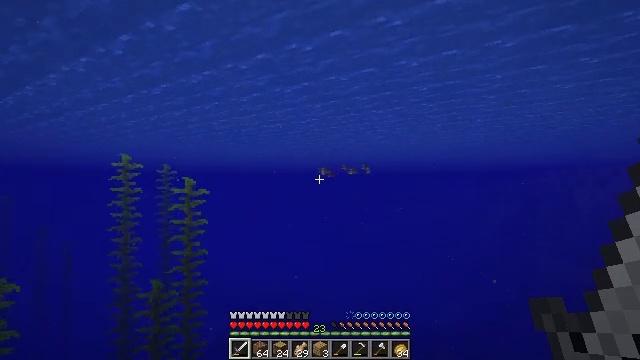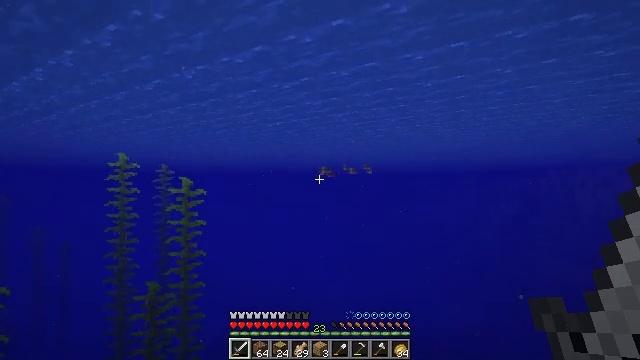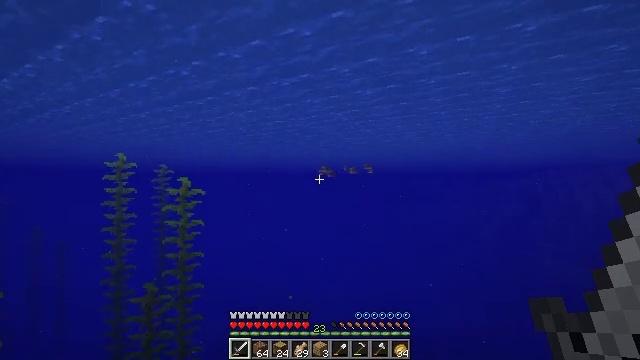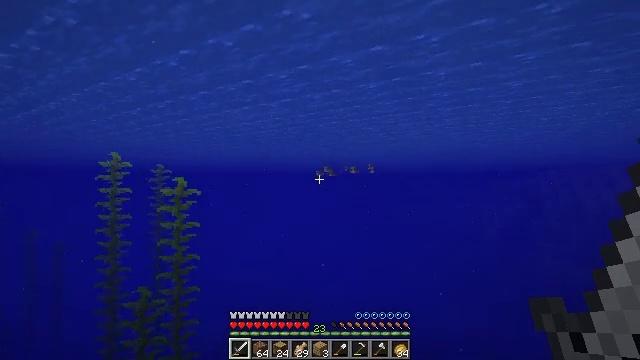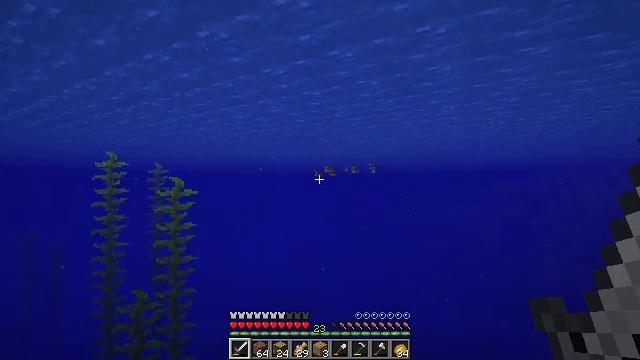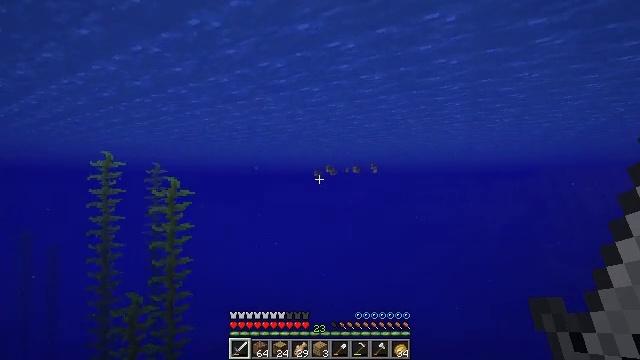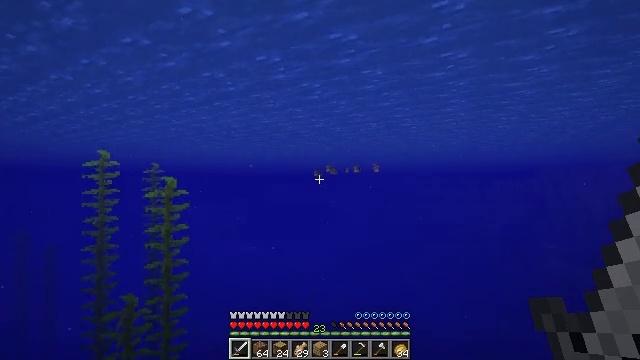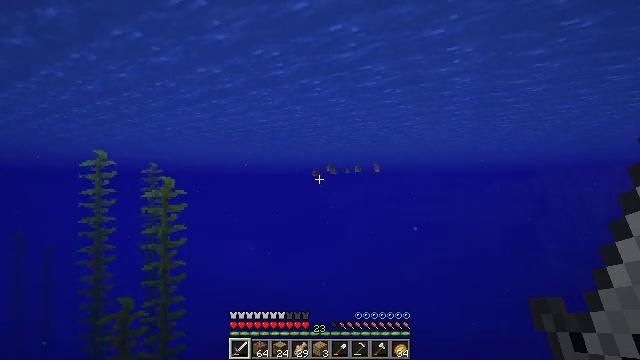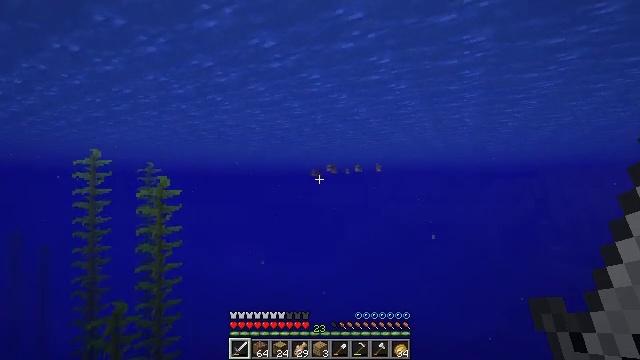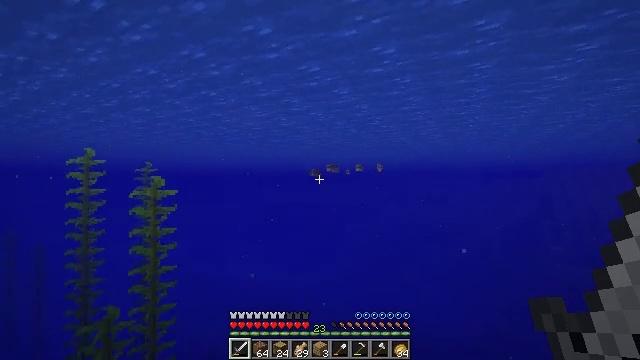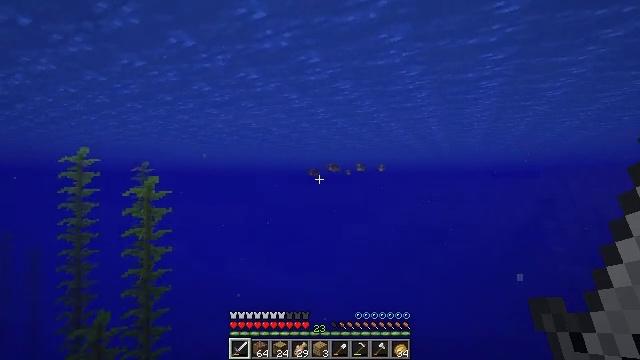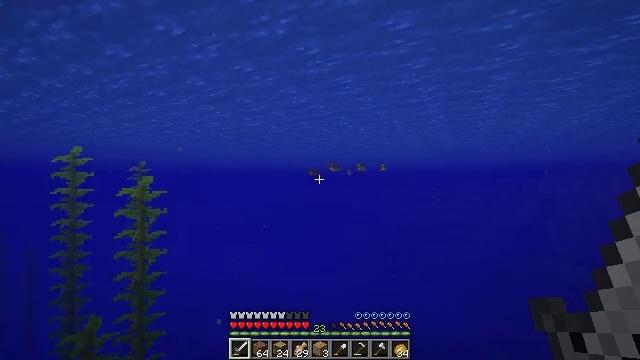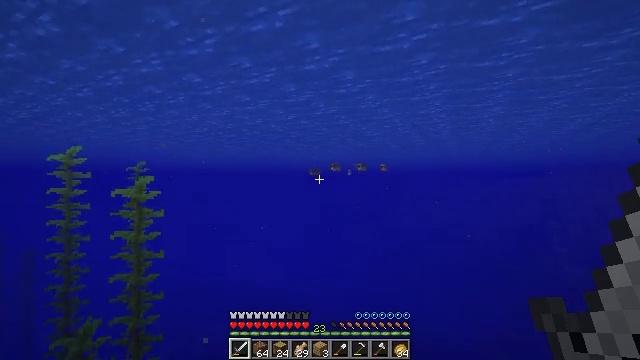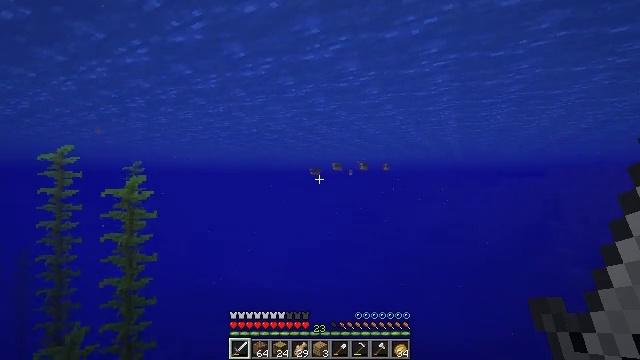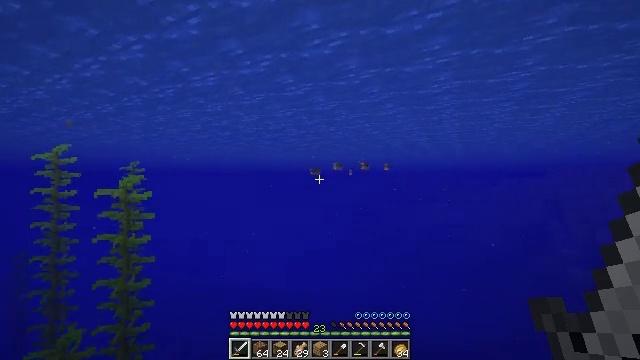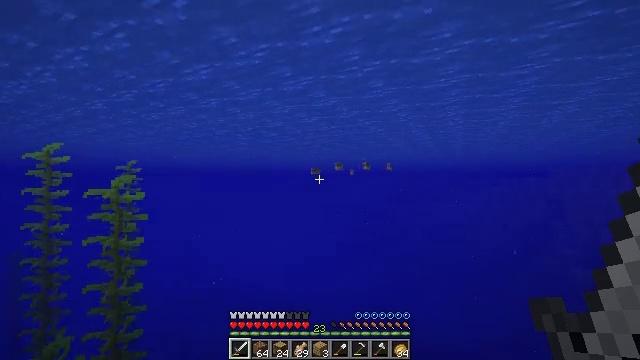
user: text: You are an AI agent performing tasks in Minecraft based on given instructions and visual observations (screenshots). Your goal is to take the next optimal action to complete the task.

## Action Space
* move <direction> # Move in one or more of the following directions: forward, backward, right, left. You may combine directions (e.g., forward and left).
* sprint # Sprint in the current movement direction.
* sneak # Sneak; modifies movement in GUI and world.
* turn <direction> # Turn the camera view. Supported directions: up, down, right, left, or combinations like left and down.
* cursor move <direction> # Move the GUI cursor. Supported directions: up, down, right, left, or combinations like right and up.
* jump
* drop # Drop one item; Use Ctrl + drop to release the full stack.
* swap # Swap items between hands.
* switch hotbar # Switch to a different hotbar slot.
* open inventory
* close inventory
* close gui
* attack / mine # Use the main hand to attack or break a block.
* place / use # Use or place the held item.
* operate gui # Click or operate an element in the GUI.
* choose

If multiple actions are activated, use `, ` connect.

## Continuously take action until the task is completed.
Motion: motion action
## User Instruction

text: Kill mobs in water.
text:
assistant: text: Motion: move forward
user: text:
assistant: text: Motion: move forward
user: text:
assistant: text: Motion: move forward
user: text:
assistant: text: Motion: move forward
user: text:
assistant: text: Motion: move forward
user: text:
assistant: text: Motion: move forward
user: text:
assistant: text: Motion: move forward
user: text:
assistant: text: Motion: move forward
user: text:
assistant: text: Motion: move forward
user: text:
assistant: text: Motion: move forward
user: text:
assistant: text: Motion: move forward
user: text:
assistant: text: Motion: move forward
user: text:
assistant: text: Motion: move forward
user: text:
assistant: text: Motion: move forward
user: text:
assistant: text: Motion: move forward
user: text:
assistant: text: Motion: move forward
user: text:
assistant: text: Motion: move forward
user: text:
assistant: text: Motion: move forward
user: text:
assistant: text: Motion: move forward
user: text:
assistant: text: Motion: move forward
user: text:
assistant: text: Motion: move forward
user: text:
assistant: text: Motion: move forward
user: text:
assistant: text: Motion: move forward
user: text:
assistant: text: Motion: move forward
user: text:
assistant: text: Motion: move forward
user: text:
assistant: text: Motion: move forward
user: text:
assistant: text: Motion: move forward
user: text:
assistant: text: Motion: move forward
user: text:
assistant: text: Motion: move forward
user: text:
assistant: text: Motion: move forward